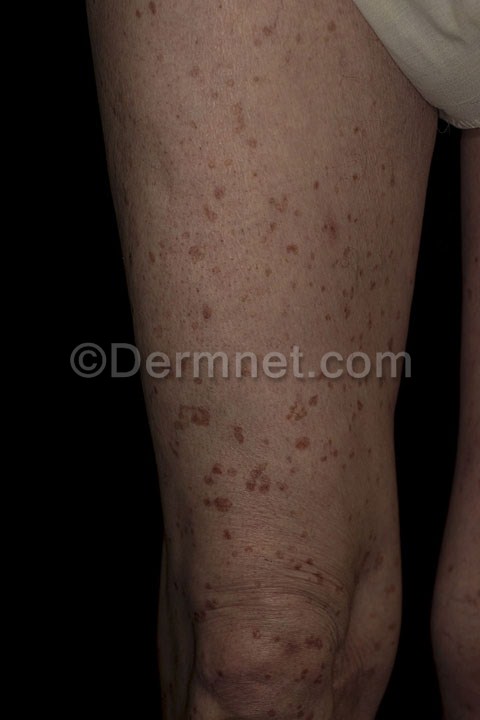
Disease: Seborrheic Keratoses and other Benign Tumors